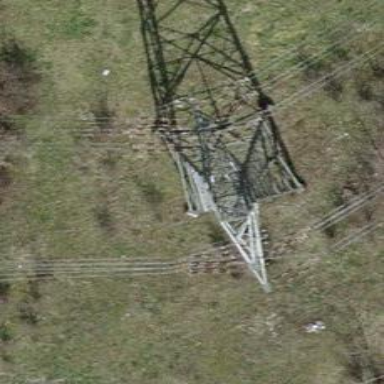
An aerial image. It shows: Power line is depicted.